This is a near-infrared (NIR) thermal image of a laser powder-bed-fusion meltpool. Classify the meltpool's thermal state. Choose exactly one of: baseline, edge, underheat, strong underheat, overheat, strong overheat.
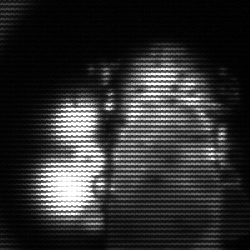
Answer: strong underheat